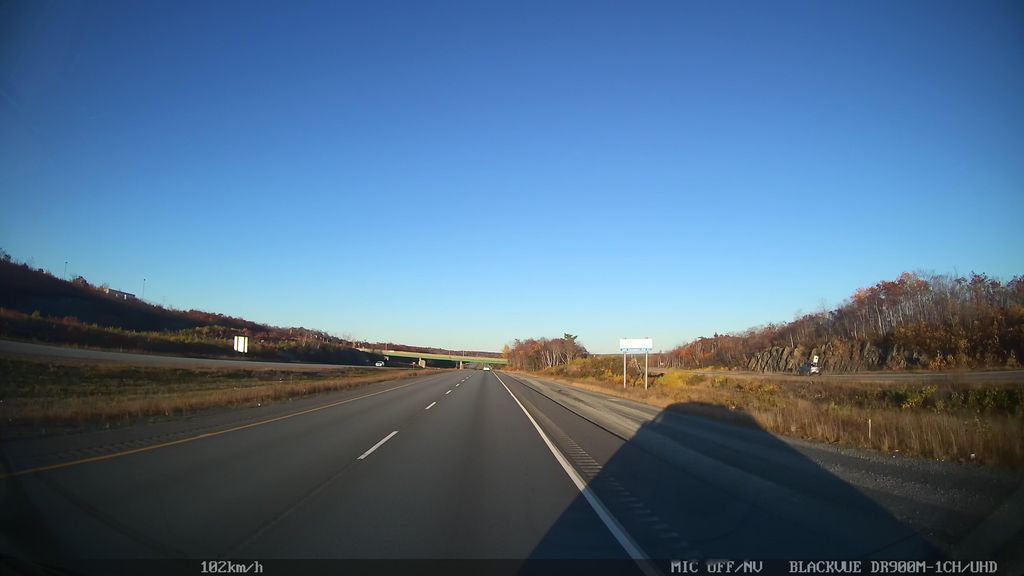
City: halifax